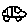
Label: car